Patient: sex F, age 60
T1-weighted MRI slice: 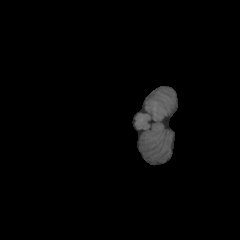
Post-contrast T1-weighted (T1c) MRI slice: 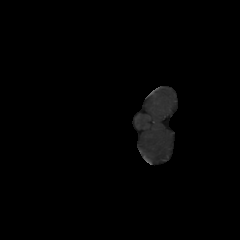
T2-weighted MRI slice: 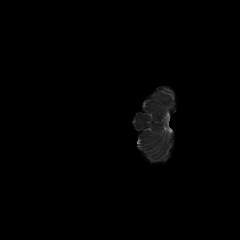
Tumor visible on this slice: no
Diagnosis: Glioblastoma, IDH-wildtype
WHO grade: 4